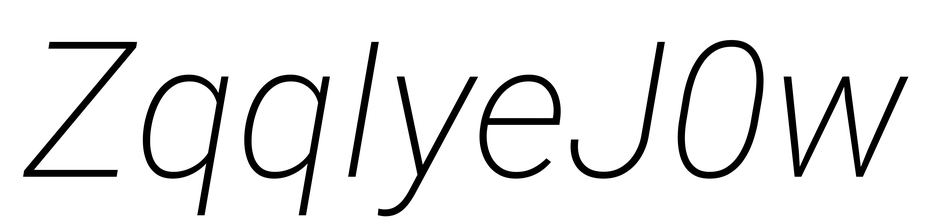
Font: Roboto-Italic_ExtraLight_Italic